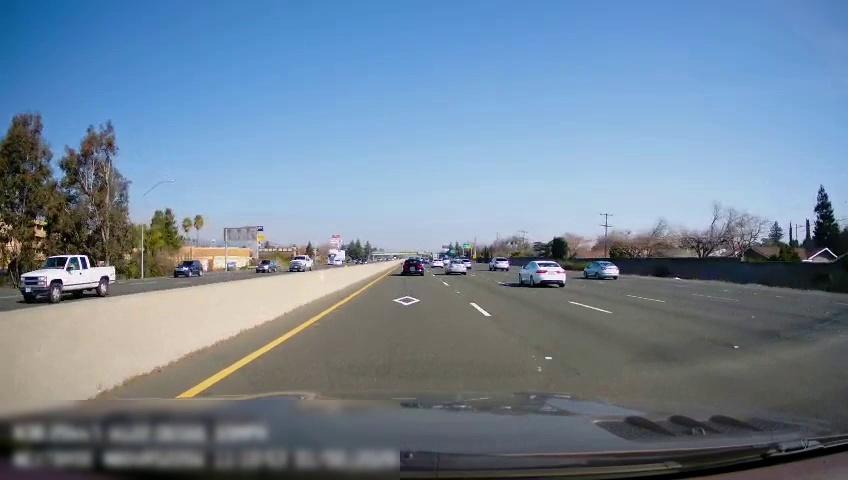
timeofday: Day
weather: Sunny
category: Drivable Space
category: Drivable Space
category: Vehicles | Truck
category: Vehicles | SUV
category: Vehicles | Other LV
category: Vehicles | Truck
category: Vehicles | Car
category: Vehicles | Car
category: Vehicles | Car
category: Vehicles | Car
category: Vehicles | Car
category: Vehicles | SUV
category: Vehicles | Car
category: Vehicles | SUV
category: Vehicles | Car
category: Lanes | Alternate Lane
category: Lanes | Current Lane
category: Lanes | Current Lane
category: Lanes | Alternate Lane
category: Lanes | Alternate Lane
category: Lanes | Opposite Lane
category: Lanes | Opposite Lane
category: Lanes | Opposite Lane